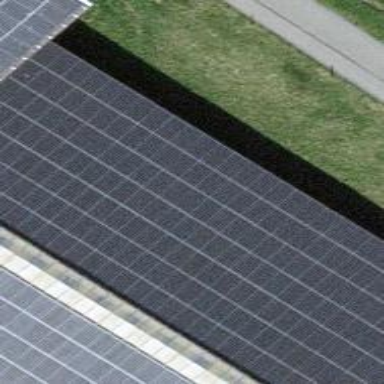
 consisting of solar photovoltaic panels."